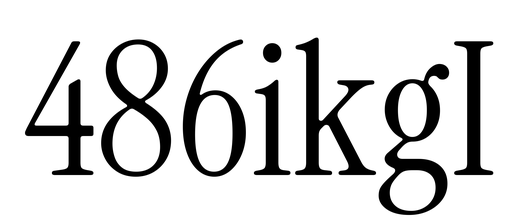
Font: InstrumentSerif-Regular